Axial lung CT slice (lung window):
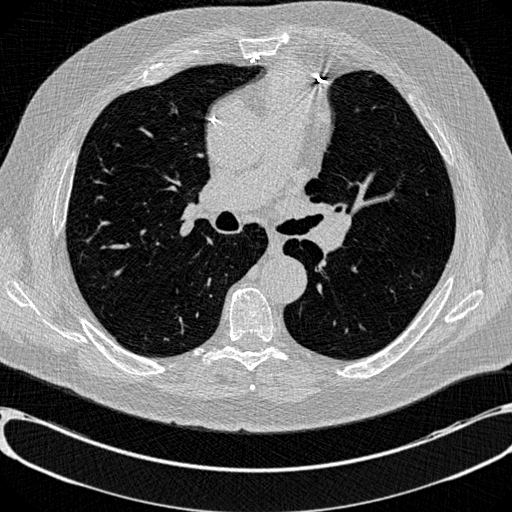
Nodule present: no